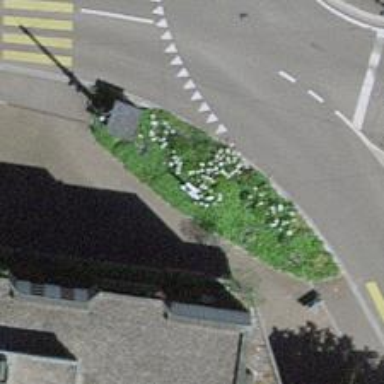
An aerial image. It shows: Wayside cross with historic significance.